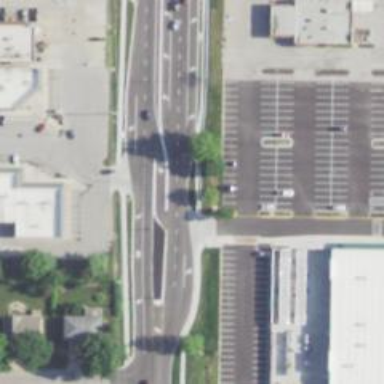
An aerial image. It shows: Marked road crossing.